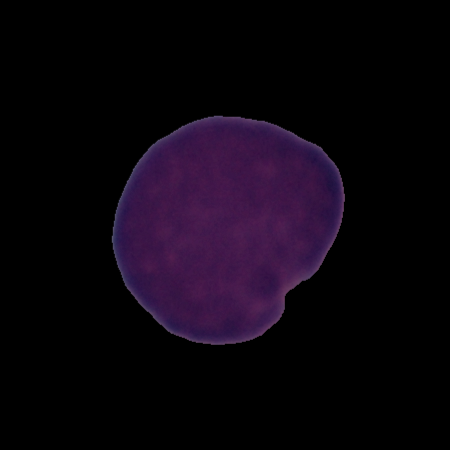
Label: healthy